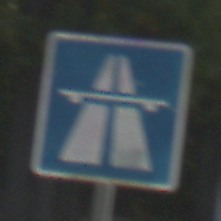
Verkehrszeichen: Autobahn
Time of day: MorningAfternoon
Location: Outdoor (Suburban)
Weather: Clear
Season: NotSpecified
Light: Natural